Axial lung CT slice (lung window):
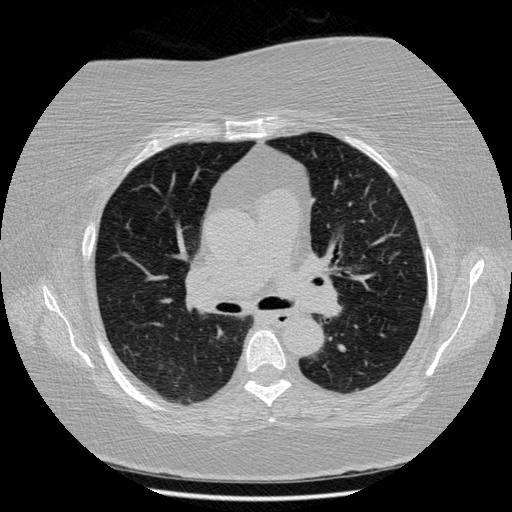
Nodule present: no